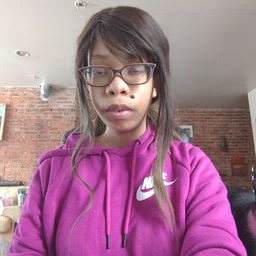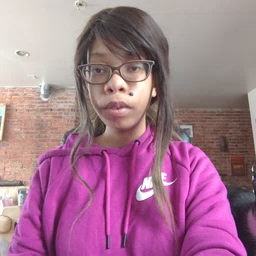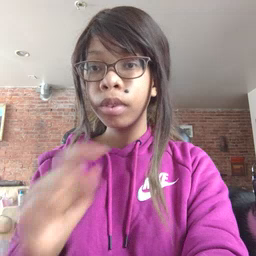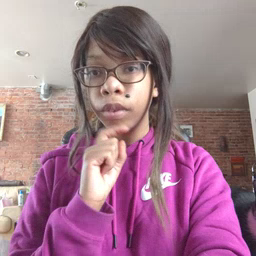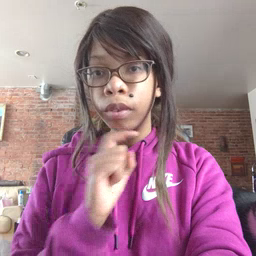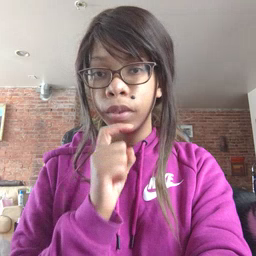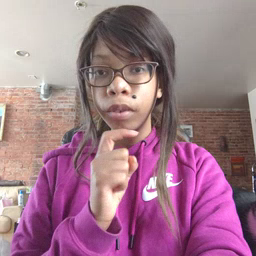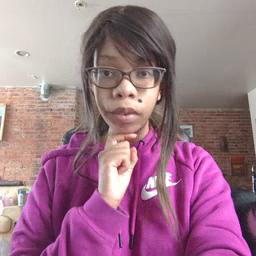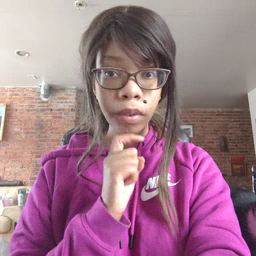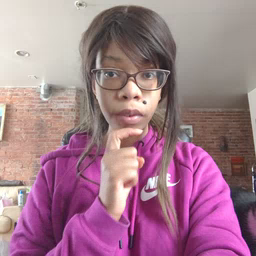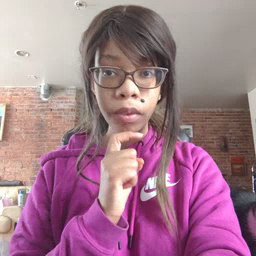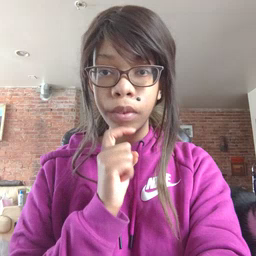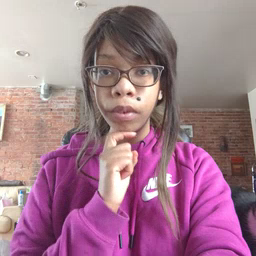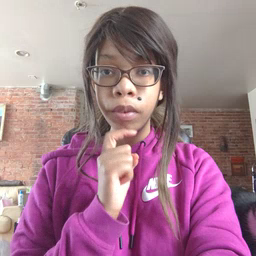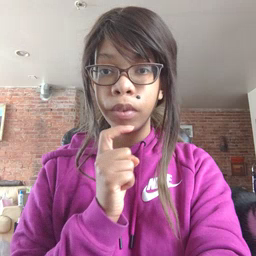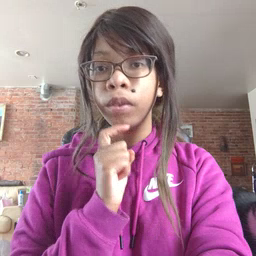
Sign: garbage